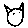
Label: cat